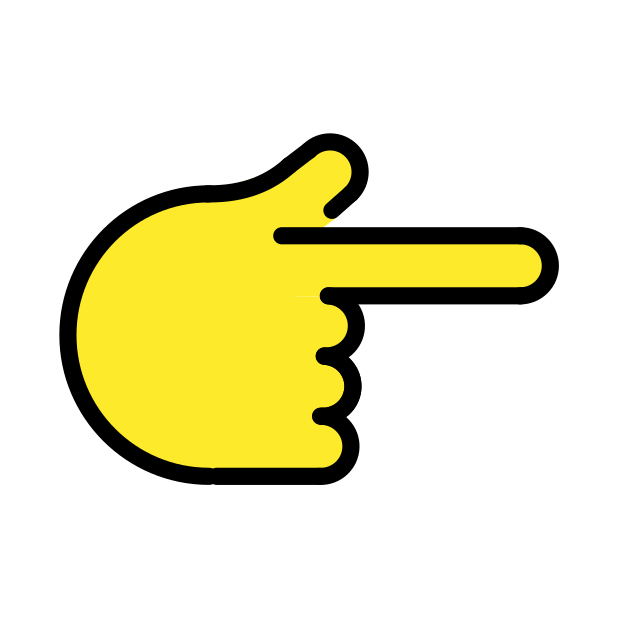
backhand index pointing right